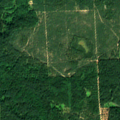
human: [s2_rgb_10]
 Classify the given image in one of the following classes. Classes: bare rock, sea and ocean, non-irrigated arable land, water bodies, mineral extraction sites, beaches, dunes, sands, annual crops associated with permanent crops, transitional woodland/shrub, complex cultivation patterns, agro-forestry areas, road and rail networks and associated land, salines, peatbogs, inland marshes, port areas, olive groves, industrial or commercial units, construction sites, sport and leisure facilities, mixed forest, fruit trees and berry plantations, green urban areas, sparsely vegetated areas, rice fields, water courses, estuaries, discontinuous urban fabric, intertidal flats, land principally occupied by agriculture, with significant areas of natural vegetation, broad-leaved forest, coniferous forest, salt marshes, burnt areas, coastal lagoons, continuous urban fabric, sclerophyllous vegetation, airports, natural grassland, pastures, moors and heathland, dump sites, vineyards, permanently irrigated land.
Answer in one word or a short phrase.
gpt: coniferous forest, mixed forest, transitional woodland/shrub